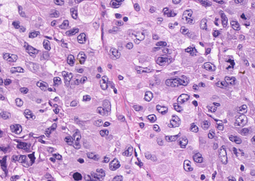
Tumor epithelial tissue: yes
Tumor-associated stroma tissue: no
Normal tissue: no